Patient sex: M
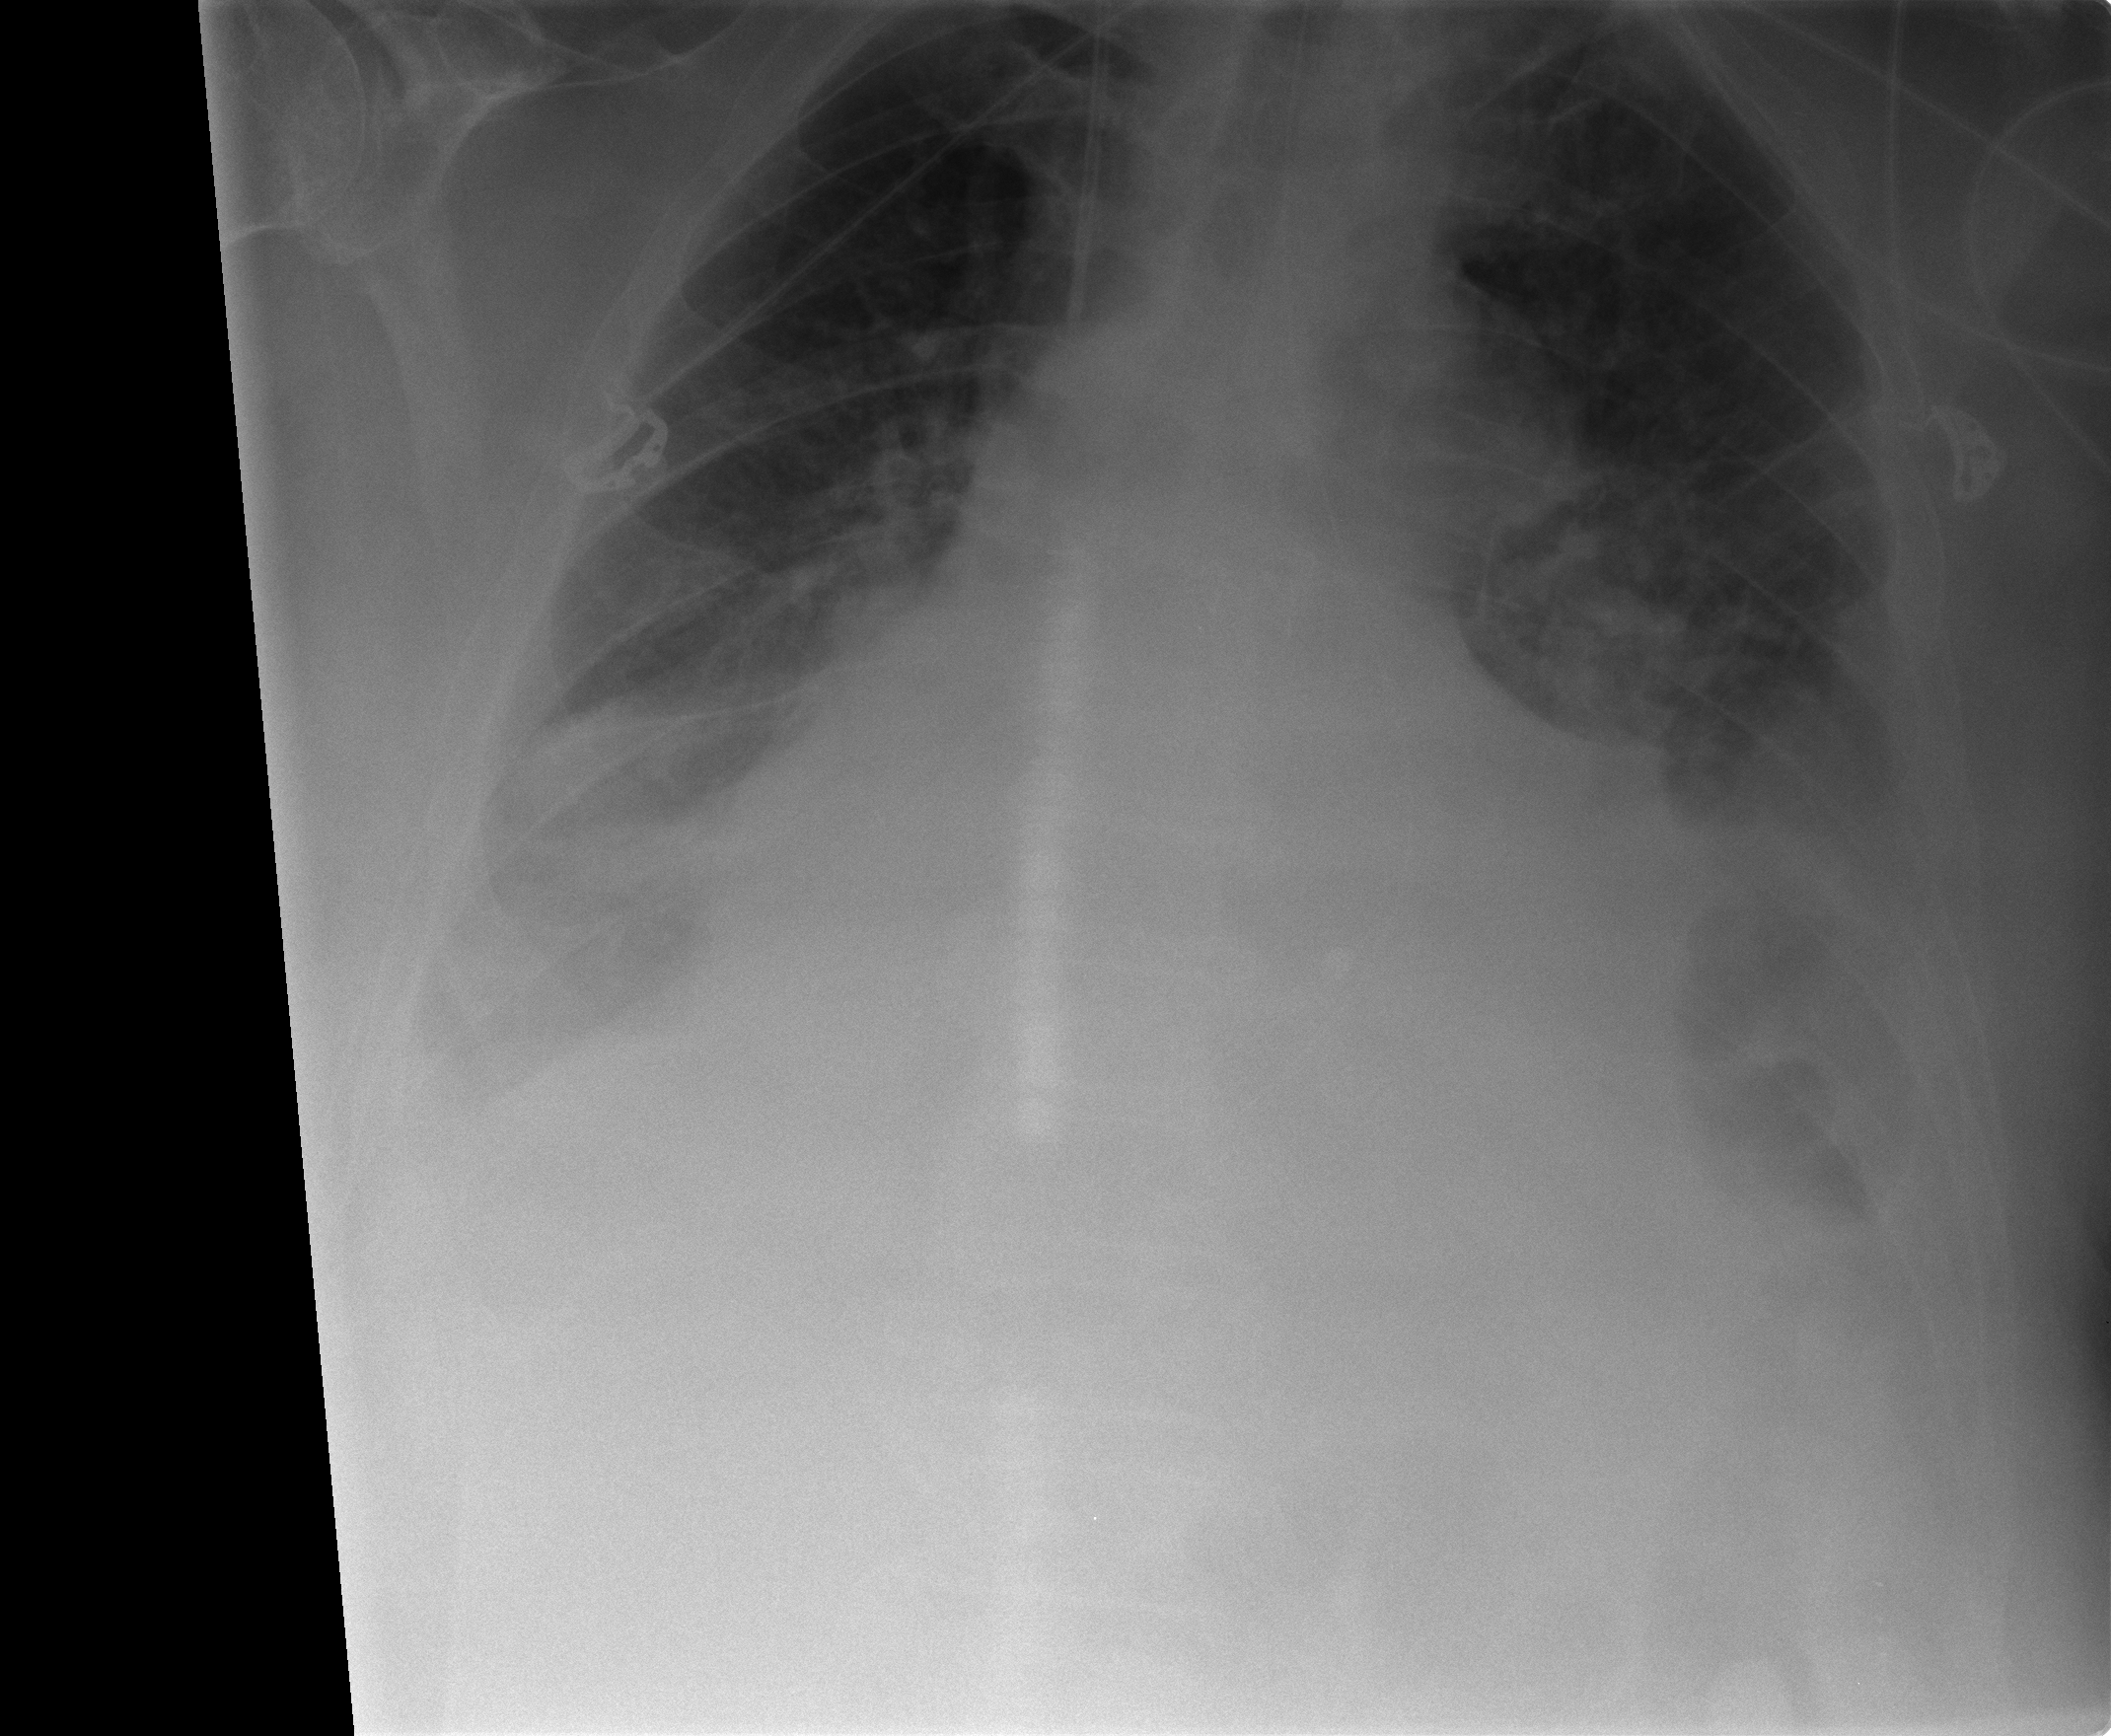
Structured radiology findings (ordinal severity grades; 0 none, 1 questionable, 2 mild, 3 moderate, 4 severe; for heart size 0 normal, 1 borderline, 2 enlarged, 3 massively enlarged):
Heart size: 3
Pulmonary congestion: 3
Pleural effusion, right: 2
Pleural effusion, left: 2
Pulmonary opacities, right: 2
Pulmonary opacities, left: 2
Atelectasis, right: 2
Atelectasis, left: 2